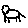
Label: cat